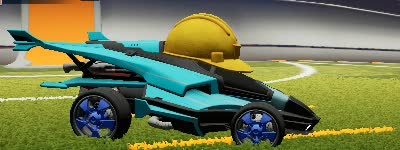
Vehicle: aftershock